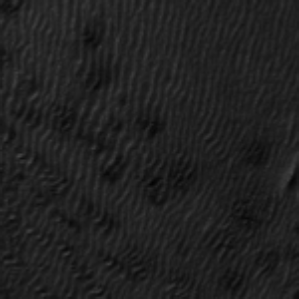
Label: frost